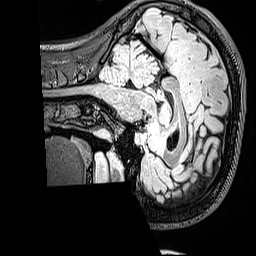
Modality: FLAIR
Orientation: sagittal
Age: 20
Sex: female
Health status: healthy
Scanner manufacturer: siemens
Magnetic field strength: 3 T
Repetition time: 5 s
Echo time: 0.388 s